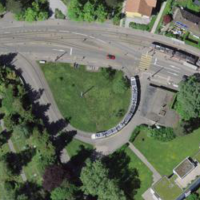
EUNIS habitat code: 57
Species observed at this site:
Certhia brachydactyla
Corvus corone
Motacilla cinerea
Cyanistes caeruleus
Fulica atra
Anas platyrhynchos
Sturnus vulgaris
Troglodytes troglodytes
Dendrocopos major
Streptopelia decaocto
Ranunculus acris
Fringilla coelebs
Passer domesticus
Sylvia atricapilla
Turdus merula
Columba palumbus
Phylloscopus collybita
Poecile palustris
Parus major
Erithacus rubecula
Hirundo rustica
Milvus migrans
Pica pica
Garrulus glandarius
Phoenicurus phoenicurus
Cinclus cinclus
Ranunculus repens